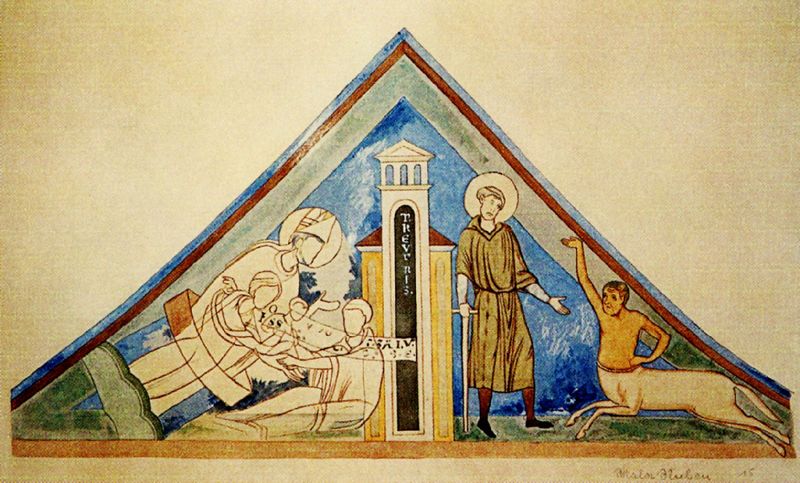
Titel: Der Romanische Kapitelsaal der Abtei Brauweiler
Standort: Brauweiler (EU - D - NRW)
Schlagwörter: blau, weiß, dreieck, gelb, schwarz, säulen, haus, rot, tier, wand, mensch, kirche, esel, stock, turm, figuren, bischof, könig, wandmalerei, bett, grun, kirchenturm, schwert, heiligenschein, jesus, satyr, zentauer, zentaur, heiliger, mitra, tempel, heilige, maria, geburt, zentraur